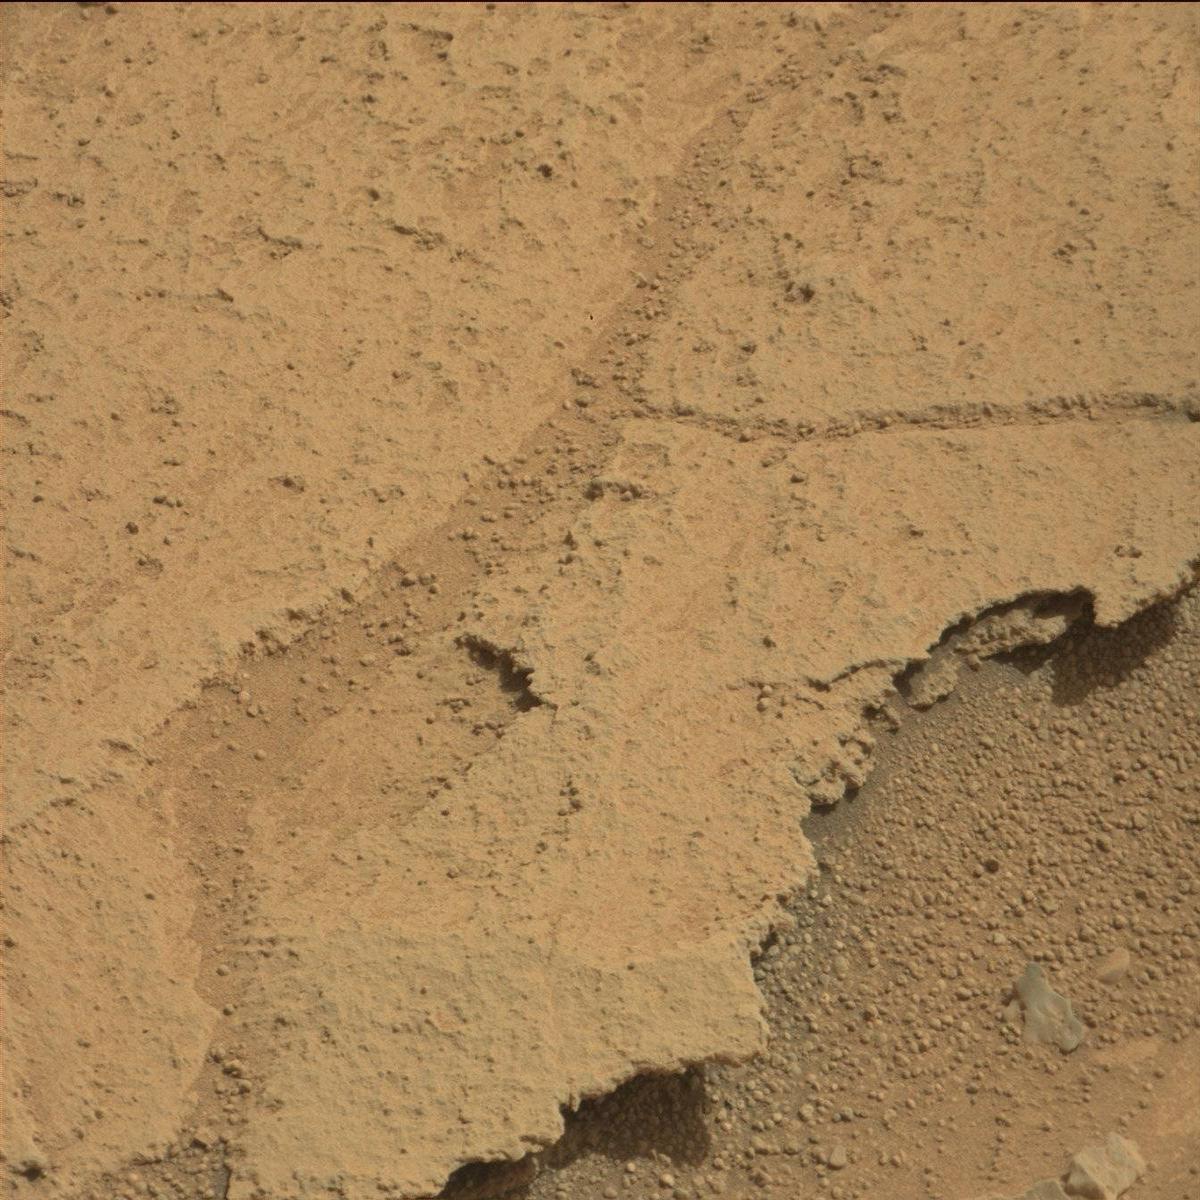
Terrain classes present: Bedrock, Rock, Sand / Soil